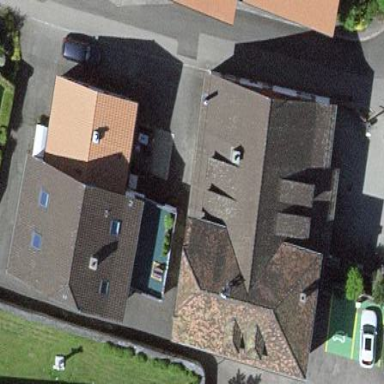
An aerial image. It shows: Building with hipped roof design.